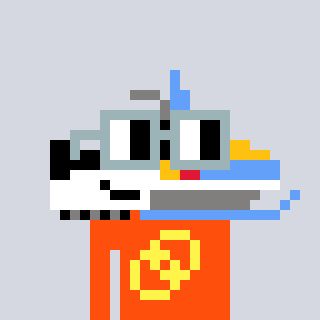
a pixel art character with square dark gray glasses, a snowmobile-shaped head and a orange-colored body on a cool background